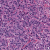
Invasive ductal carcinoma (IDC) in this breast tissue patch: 1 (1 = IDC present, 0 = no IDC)